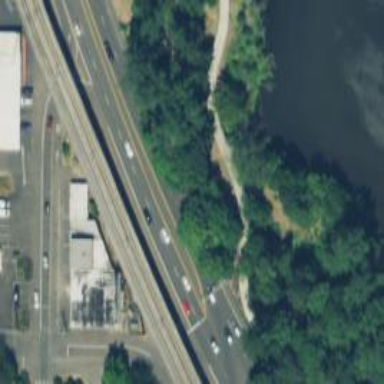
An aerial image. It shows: Asphalt road with sidewalks on the left. This primary highway is also expressway.